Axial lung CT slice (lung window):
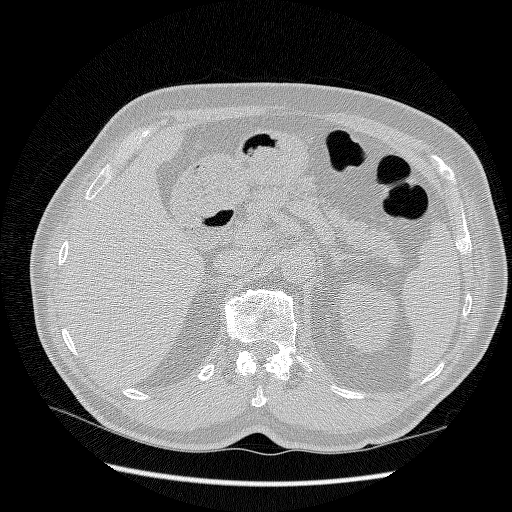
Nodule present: no